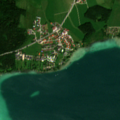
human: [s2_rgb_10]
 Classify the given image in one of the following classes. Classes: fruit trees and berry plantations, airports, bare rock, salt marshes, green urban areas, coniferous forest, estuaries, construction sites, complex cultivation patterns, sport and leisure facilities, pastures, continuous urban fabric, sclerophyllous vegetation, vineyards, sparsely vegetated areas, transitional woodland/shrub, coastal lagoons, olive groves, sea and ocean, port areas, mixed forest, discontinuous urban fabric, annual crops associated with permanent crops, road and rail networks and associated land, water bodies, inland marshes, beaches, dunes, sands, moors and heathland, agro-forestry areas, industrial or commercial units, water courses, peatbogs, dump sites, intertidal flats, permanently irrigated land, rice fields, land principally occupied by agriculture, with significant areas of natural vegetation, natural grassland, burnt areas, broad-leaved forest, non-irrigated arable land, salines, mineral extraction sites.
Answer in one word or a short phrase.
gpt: discontinuous urban fabric, pastures, coniferous forest, water bodies